Field crop: tomato
Growth stage: 1
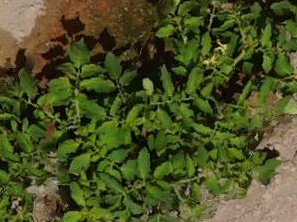
Species: tomato